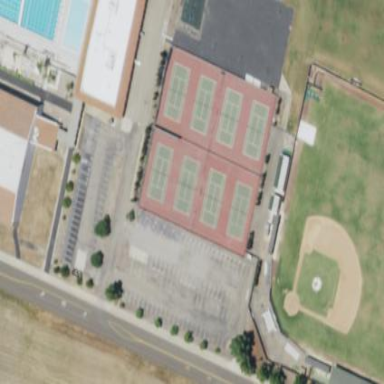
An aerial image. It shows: Paved tennis court in leisure land pitch.